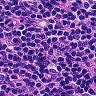
Metastatic tissue present: no